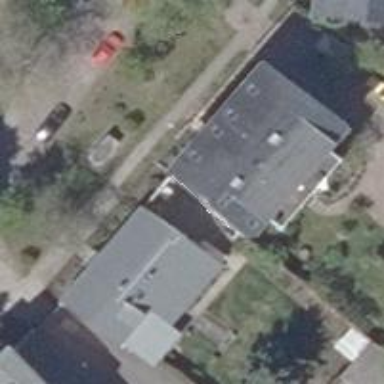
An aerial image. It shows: Residential building with gabled roof.